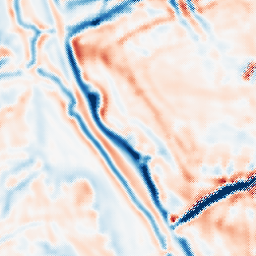
Category: multiscale
Decomposition family: dog
Decomposition parameters: sigma_low: 3
sigma_high: 5
Upsampling method: regularized
Upsampling parameters: scale: 4
lambda_reg: 0.1
Upsampling scale: 4